Lunar surface albedo tile
Center latitude: -38.609
Center longitude: 10.616
Resolution (meters per pixel, mean): 144.2
Tile area (km^2): 21368.27
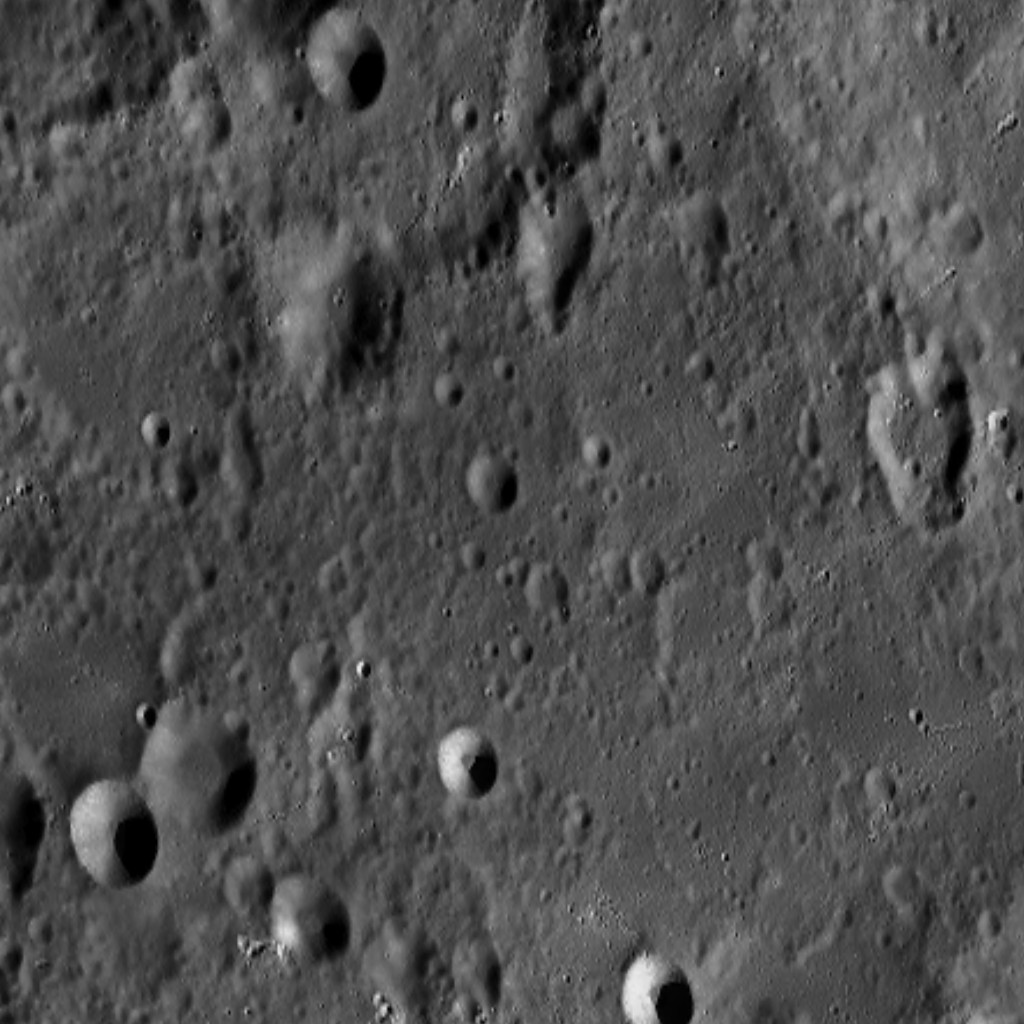